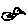
Label: bird